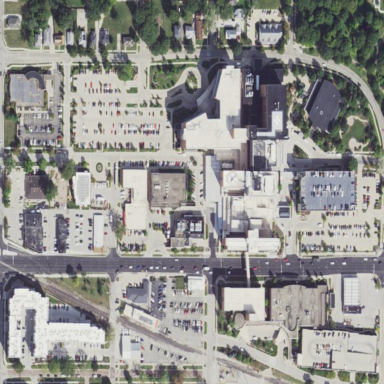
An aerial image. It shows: Healthcare facility identified as hospital.